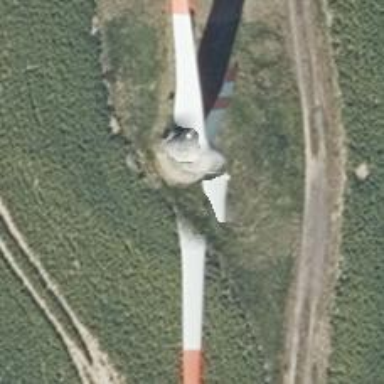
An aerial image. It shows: Wind generator with horizontal axis. The generator is wind turbine.